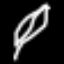
Label: leaf